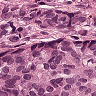
Metastatic tissue present: yes